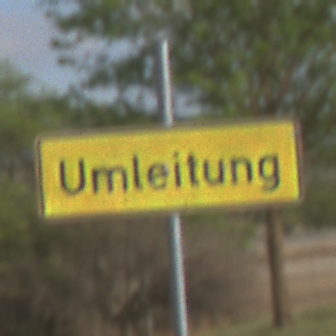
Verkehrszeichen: Umleitungsankuendigung
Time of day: MorningAfternoon
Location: Outdoor (Nature)
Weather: PartlyCloudy
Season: NotSpecified
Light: Natural